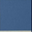
Piece: xx